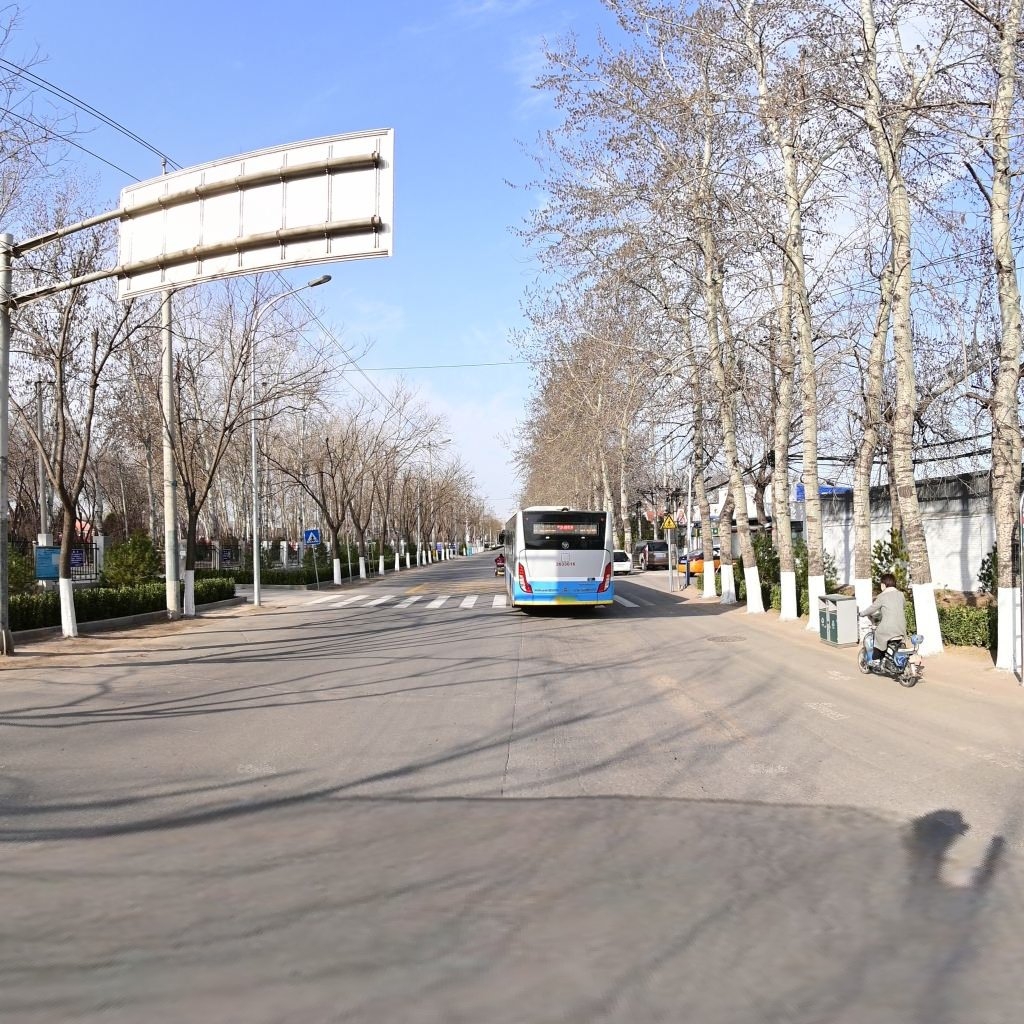
Region: Chaoyang
Road damage annotations: longitudinal crack, manhole cover